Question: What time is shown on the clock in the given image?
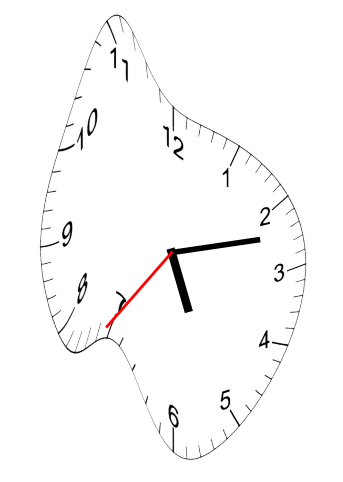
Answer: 05:12:36